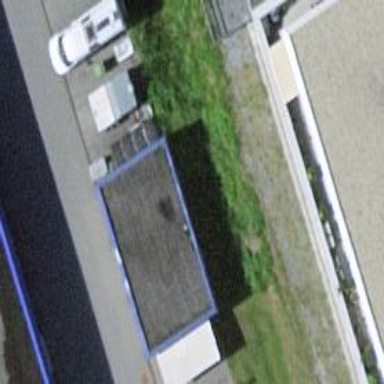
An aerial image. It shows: Garage building.